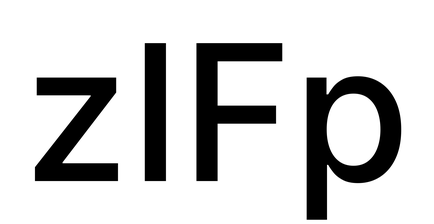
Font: Inter_Medium